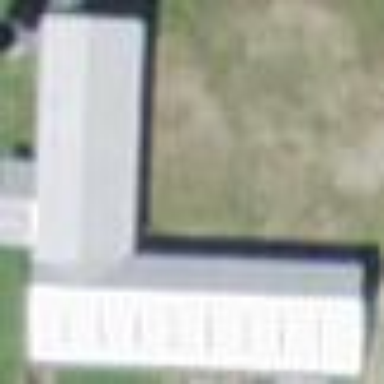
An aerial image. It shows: Farm auxiliary building.